Question: The default login form has a "Lost Password" button:

How do I add a "Forgot Username" button or link?
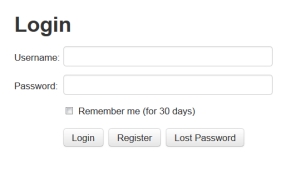
Answer: The "Register" and "Lost Password" buttons are added to the form in the '/views/default/user.html' view template, so you can edit that template to add the additional button. After:
'''
if request.args(0)=='login':
if not 'register' in auth.settings.actions_disabled:
form.add_button(T('Register'),URL(args='register', vars={'_next': request.vars._next} if request.vars._next else None),_class='btn')
pass
if not 'request_reset_password' in auth.settings.actions_disabled:
form.add_button(T('Lost Password'),URL(args='request_reset_password'),_class='btn')
pass
'''
add:
'''
form.add_button(T('Forgot Username'), URL(args='retrieve_username'),
_class='btn')
'''